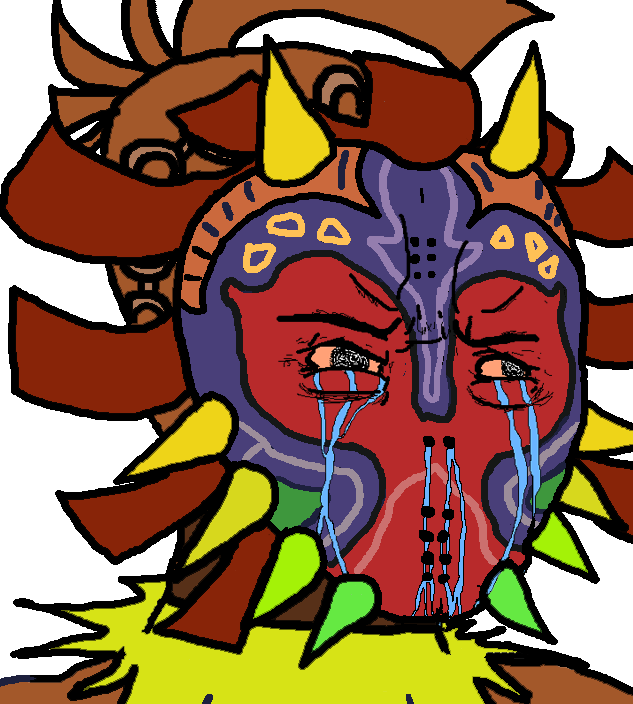
Label: 5_Crying_Wojak